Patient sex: M
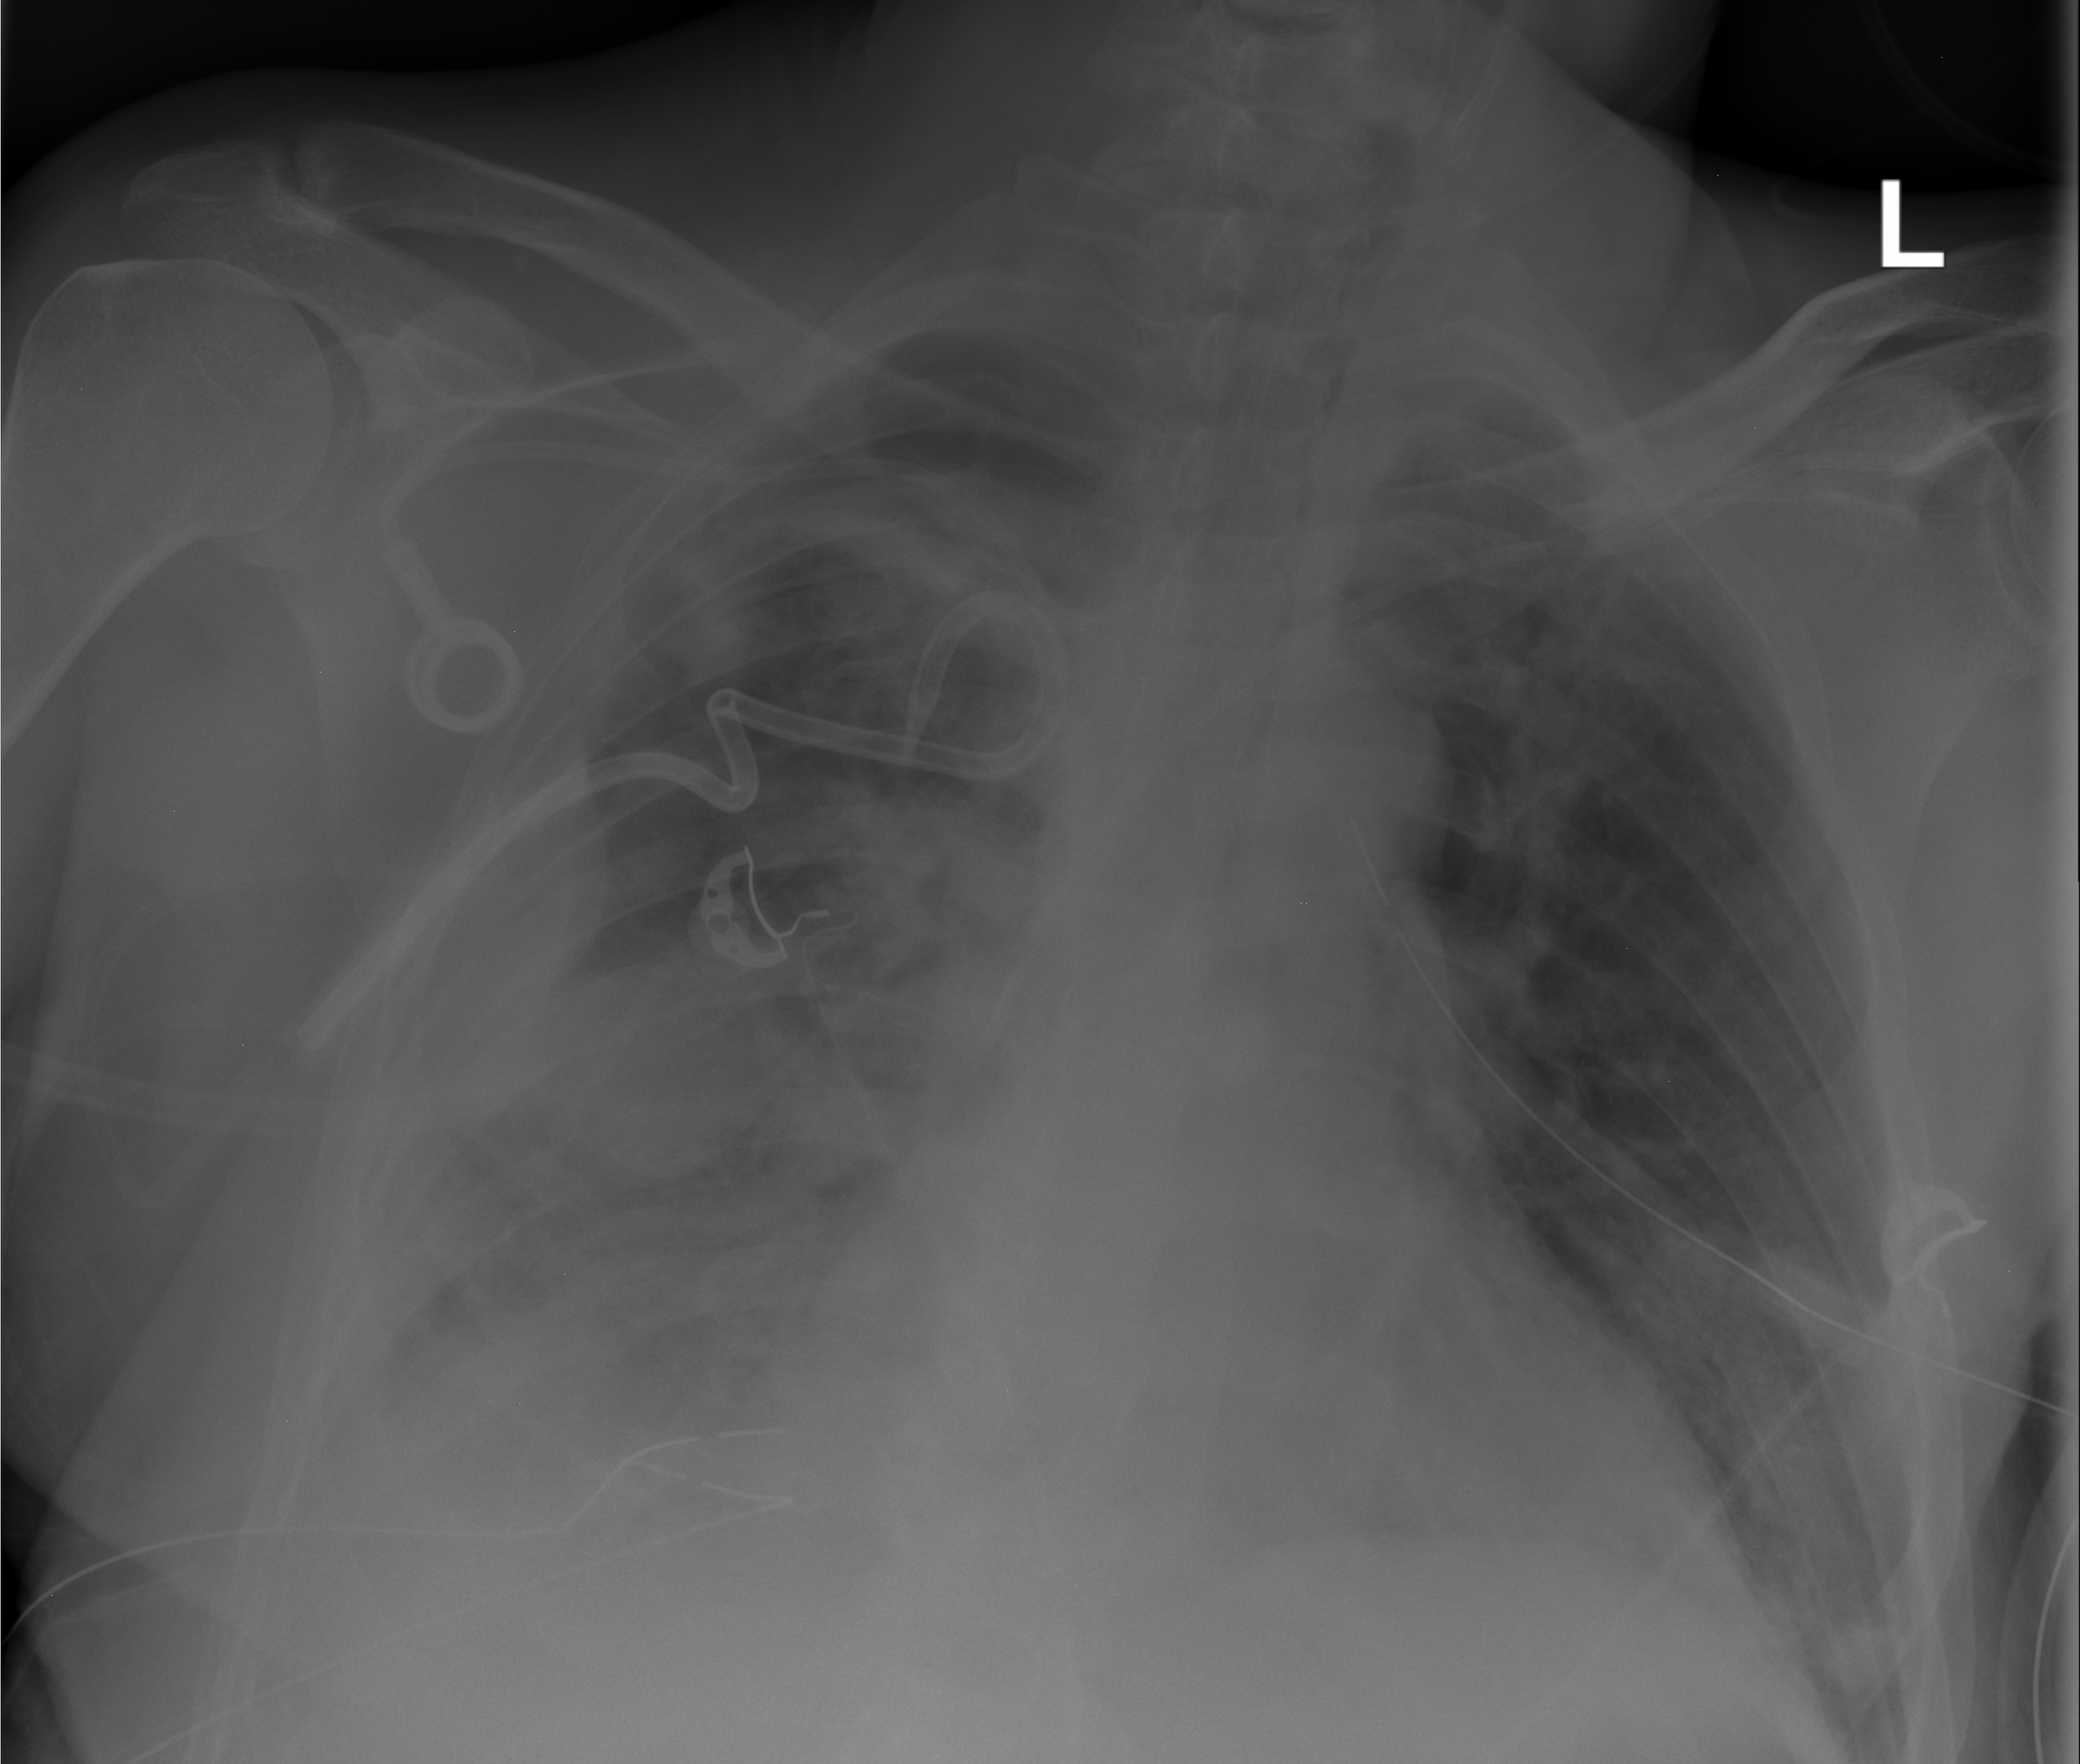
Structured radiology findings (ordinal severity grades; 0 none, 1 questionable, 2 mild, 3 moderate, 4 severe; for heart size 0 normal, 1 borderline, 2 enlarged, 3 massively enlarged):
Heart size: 2
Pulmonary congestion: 2
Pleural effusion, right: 2
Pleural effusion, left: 0
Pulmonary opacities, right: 3
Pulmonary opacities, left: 0
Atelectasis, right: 3
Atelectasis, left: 0